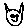
Label: cat